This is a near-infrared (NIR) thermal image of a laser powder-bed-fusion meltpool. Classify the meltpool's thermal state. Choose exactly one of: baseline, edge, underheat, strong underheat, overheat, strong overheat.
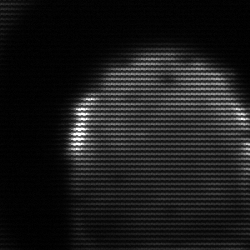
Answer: edge